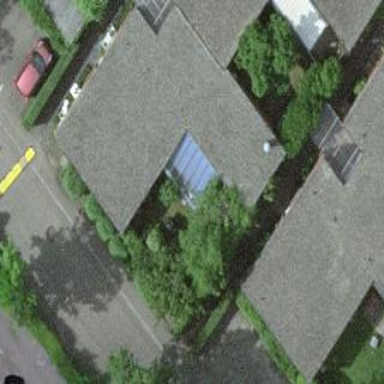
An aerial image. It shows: Terrace building.